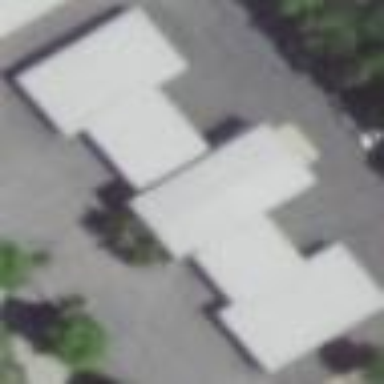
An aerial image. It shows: Commercial building.